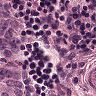
Metastatic tissue present: yes